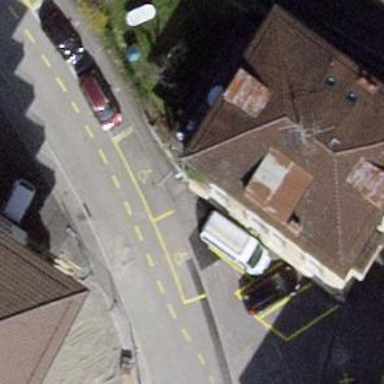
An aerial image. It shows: Parallel street-side parking with asphalt surface.